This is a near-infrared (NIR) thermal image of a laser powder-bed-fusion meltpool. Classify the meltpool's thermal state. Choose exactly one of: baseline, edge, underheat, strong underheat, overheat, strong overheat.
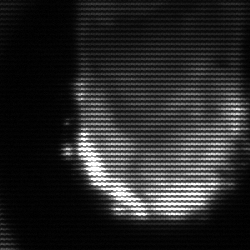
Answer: baseline